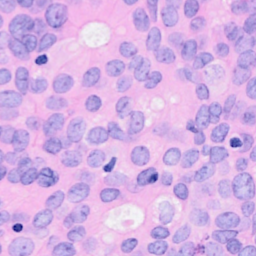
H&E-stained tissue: Breast